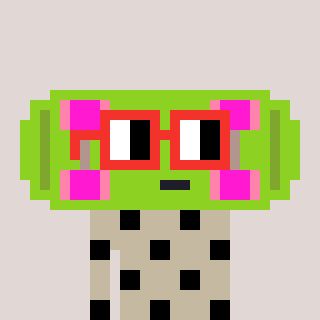
a pixel art character with square red glasses, a skateboard-shaped head and a bege-colored body on a warm background